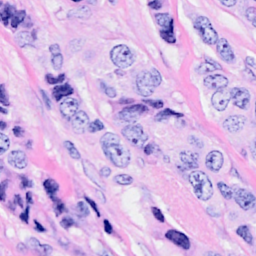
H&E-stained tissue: Breast